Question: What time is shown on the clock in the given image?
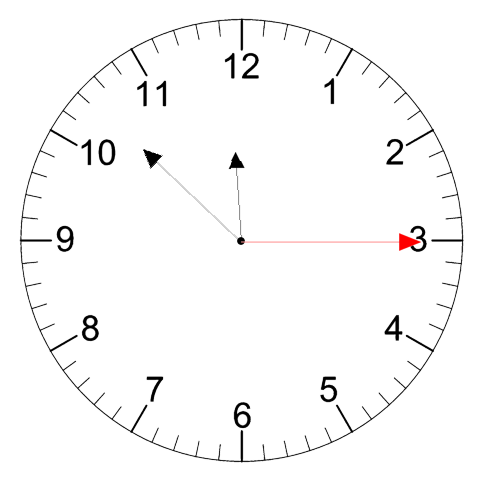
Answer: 11:52:15